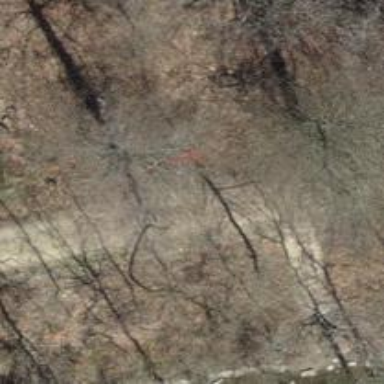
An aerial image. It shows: Red bench.